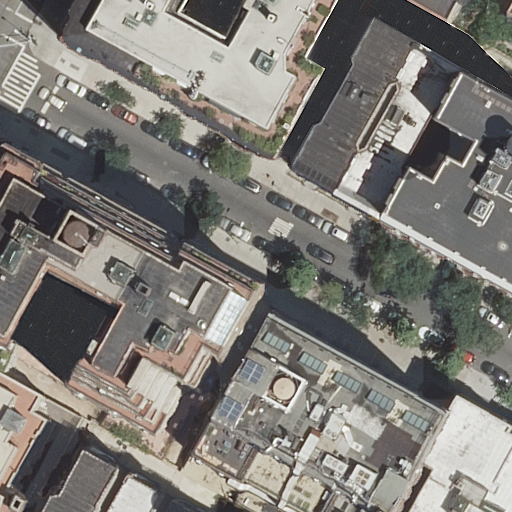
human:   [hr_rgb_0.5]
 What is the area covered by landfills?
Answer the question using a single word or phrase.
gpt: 0m2

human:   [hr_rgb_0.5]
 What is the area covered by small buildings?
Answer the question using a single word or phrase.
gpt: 10m2

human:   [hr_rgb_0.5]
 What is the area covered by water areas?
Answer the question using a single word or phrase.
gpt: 0m2

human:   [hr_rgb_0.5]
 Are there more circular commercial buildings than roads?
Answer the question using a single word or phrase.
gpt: no

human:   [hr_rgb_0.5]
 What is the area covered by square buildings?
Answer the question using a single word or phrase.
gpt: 0m2

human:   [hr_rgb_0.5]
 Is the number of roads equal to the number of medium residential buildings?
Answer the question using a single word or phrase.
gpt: no

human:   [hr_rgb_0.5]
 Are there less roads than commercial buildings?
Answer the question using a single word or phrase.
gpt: no

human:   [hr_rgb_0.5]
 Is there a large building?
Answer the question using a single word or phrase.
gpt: yes

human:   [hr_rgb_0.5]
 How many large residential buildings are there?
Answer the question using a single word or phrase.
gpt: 2

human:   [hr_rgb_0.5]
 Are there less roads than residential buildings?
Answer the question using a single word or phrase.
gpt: yes

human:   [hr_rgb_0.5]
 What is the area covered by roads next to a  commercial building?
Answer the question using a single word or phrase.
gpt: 0m2

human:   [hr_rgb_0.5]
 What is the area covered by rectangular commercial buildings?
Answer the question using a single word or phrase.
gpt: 0m2

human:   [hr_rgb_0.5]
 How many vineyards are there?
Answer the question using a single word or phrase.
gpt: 0

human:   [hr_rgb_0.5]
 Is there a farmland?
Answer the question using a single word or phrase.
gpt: no

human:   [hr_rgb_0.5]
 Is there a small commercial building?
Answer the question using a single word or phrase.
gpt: no

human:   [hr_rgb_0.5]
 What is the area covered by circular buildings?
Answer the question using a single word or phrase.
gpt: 0m2

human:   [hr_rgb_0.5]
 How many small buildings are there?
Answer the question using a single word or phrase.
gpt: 1

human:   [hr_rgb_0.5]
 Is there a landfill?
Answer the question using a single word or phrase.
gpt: no

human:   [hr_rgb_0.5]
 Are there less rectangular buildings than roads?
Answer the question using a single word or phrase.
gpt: no

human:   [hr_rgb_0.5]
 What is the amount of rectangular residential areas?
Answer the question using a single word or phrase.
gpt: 0

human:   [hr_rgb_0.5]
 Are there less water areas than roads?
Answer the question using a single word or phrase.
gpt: yes

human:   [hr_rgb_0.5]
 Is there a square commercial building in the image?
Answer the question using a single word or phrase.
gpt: no

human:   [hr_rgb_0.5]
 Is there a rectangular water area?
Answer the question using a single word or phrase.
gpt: no

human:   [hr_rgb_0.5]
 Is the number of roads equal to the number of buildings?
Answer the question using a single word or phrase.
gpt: no

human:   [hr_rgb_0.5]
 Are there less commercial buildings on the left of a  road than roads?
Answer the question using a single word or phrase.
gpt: yes

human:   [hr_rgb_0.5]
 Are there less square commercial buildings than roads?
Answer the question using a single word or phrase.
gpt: yes

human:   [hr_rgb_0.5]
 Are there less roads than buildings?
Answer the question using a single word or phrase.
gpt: yes

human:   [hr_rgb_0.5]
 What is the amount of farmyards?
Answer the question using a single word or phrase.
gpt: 0

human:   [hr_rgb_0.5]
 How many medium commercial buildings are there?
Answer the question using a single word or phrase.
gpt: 0

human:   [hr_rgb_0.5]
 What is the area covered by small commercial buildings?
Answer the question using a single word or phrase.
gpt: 0m2

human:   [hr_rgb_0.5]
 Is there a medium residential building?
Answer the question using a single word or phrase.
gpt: yes

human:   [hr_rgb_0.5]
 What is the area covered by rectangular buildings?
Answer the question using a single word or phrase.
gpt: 974m2

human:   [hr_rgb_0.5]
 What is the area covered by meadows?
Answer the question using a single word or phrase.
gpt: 0m2

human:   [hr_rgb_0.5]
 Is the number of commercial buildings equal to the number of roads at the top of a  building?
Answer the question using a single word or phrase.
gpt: no

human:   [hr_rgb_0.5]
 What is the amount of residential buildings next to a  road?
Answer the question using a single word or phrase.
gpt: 11

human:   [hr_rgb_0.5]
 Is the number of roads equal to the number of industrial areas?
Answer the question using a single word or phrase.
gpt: no

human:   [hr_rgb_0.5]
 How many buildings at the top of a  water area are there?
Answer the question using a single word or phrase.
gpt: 0